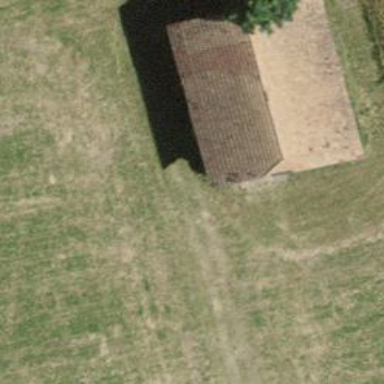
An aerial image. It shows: Rural barn.